Interaction volume radius: 10 \u00c5
Interaction volume height: 10 \u00c5
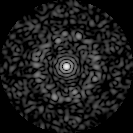
Disorder parameter: 0.8462